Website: crate-barrel
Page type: stored-credit-cards
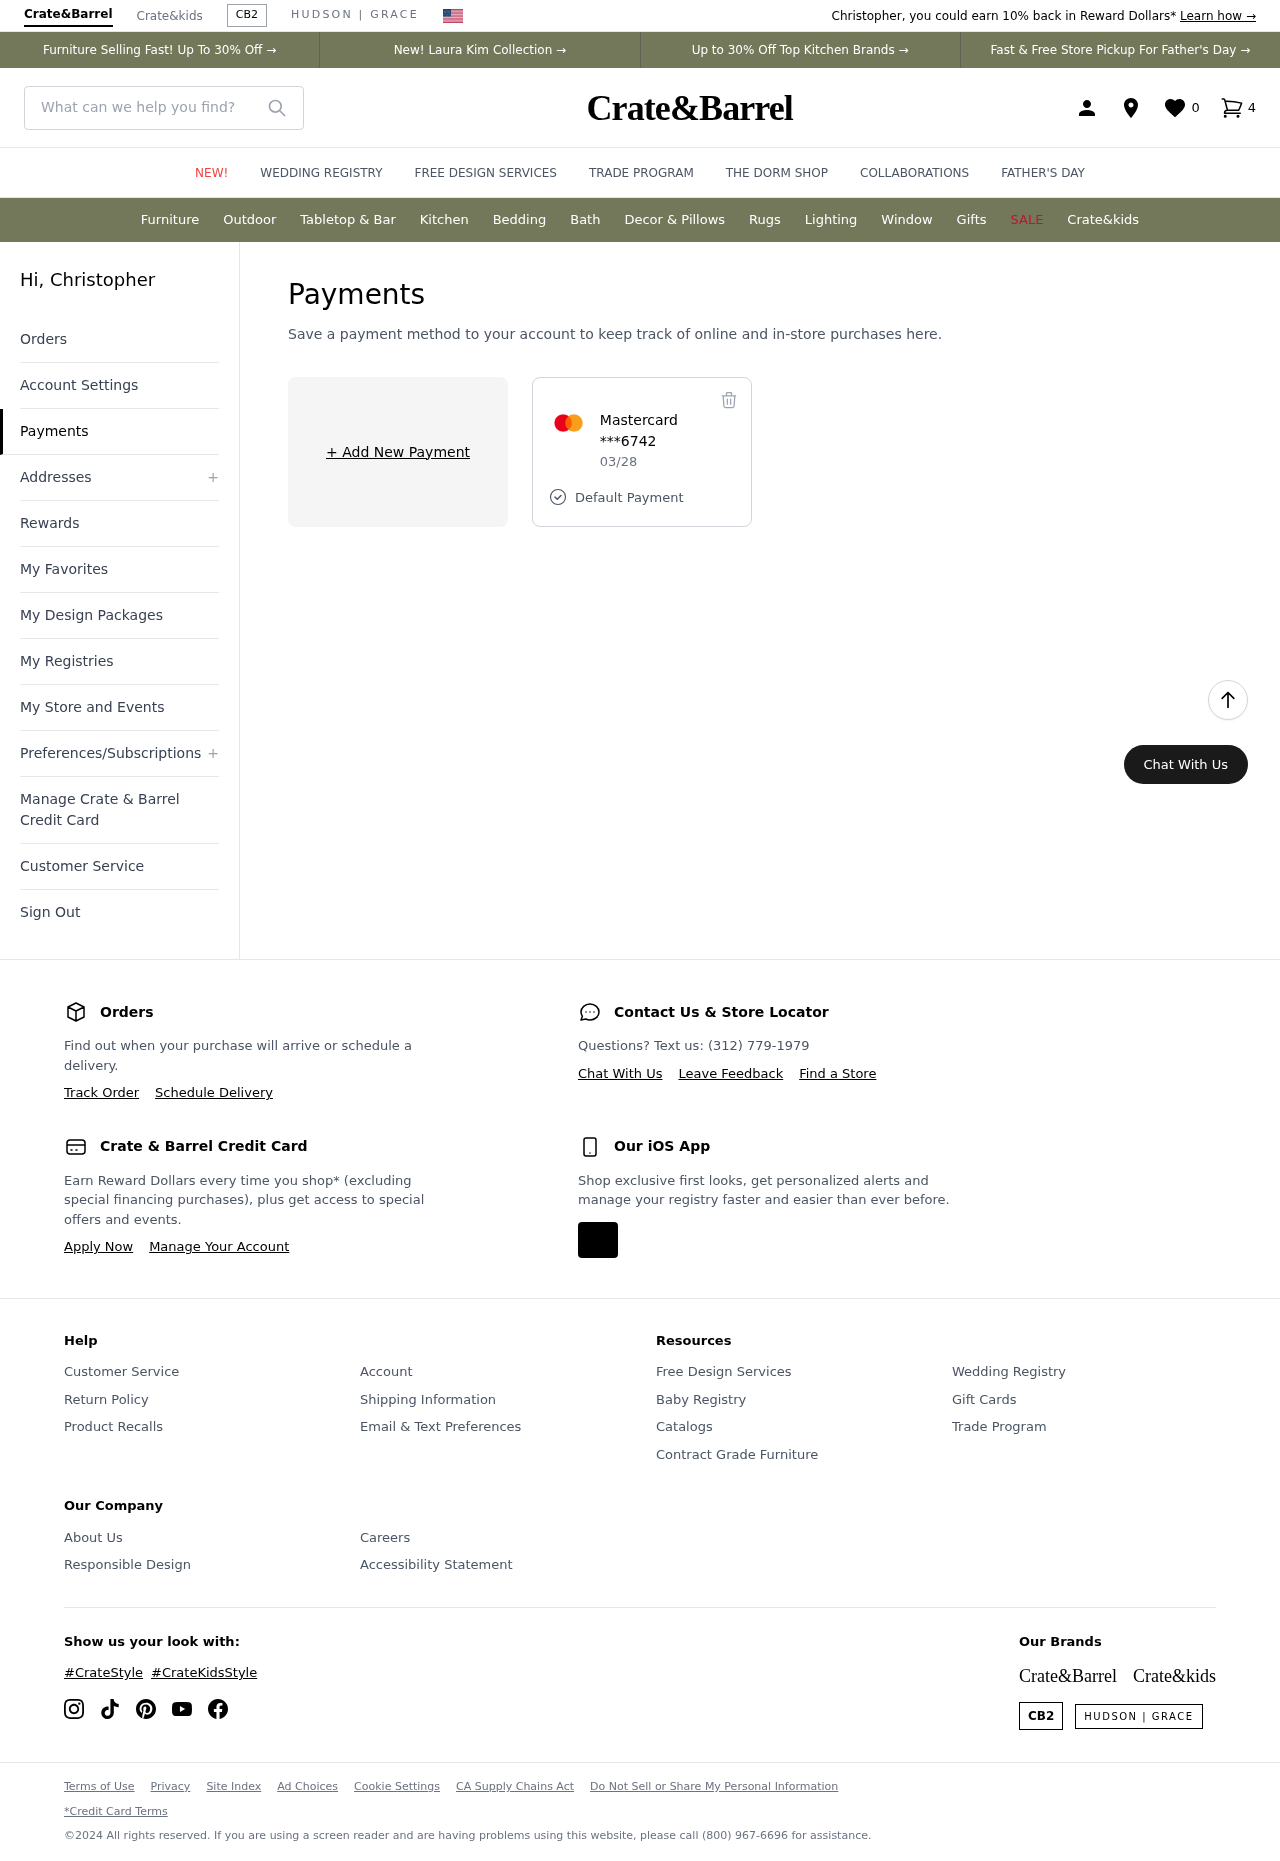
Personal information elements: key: PII_CARD_EXPIRY
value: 03/28
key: PII_CARD_LAST4
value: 6742
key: PII_CARD_TYPE
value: Mastercard
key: PII_FIRSTNAME
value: Christopher
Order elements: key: ORDER_NUM_ITEMS
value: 4
Search elements: key: HEADER_SEARCH
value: What can we help you find?
Other elements: key: FAVORITES_COUNT
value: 0